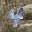
Label: 4